Question: So I want to try the new foundation for apps but I can't get past step 2 (<URL>.
Step 1 went fine.
- - - - -

What's the issue?
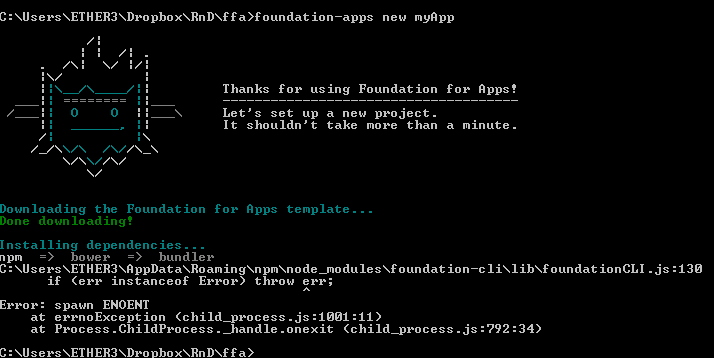
Answer: I also got that error and I replaced following lines in foundationCLI.js and then it worked.
I found this answer on the foundation forum but the post is deleted.
line 94:
'''
var npmInstall = ['npm.cmd', 'install'];
'''
line 95:
'''
var bowerInstall = ['bower.cmd', 'install'];
'''
line 96:
'''
var bundleInstall = ['bundle.bat'];
'''
line 157:
'''
exec(['bower.cmd', 'update', '--production', '--ansi'], function(err, out, code) {
'''
line 176:
'''
var proc = spawn('npm.cmd', cmd);
'''